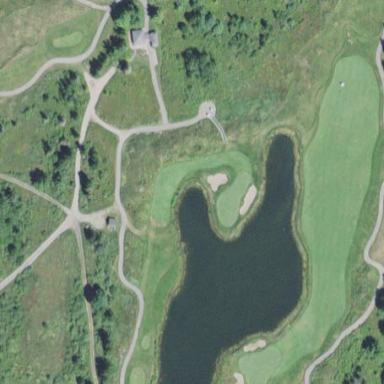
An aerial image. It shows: Golf fairway surrounded by grass.